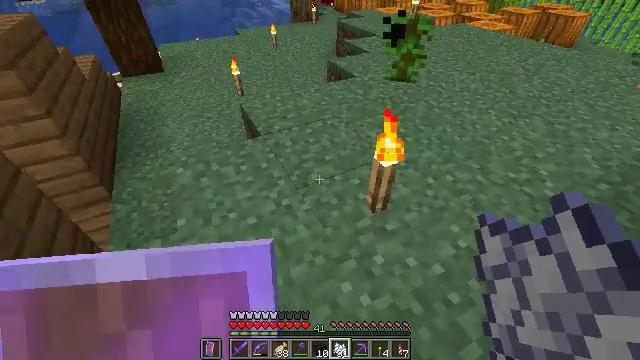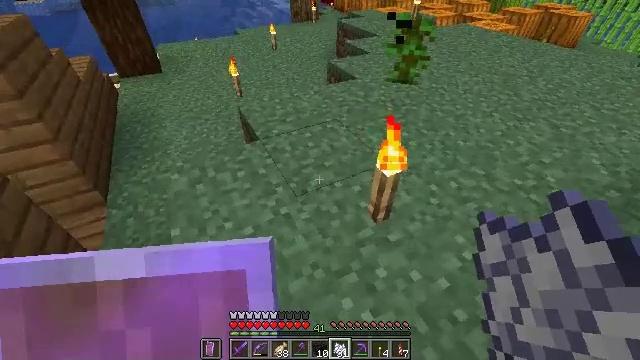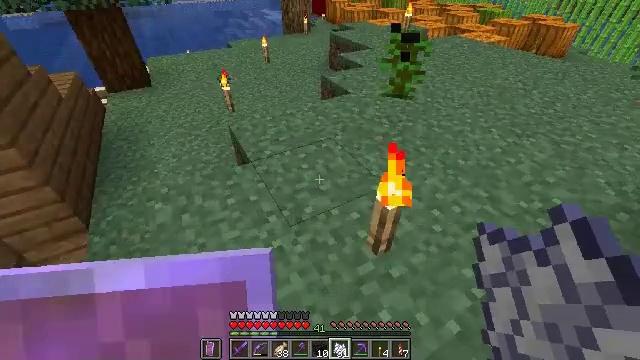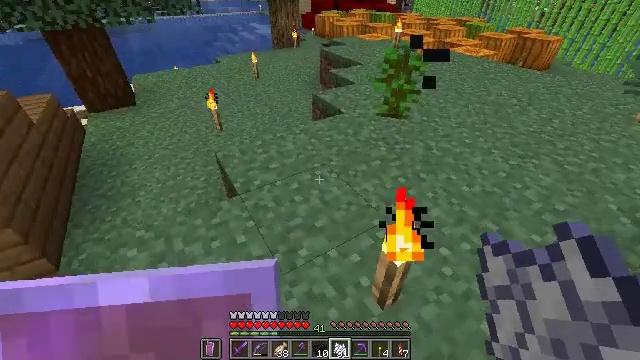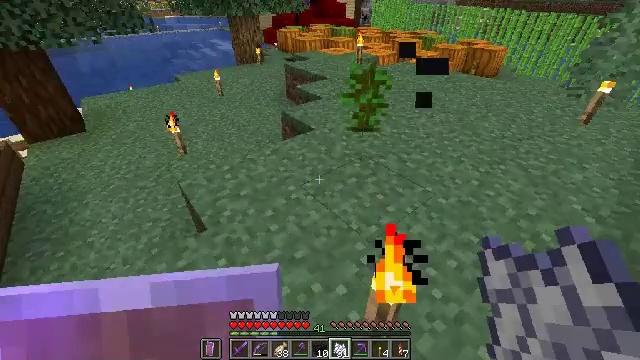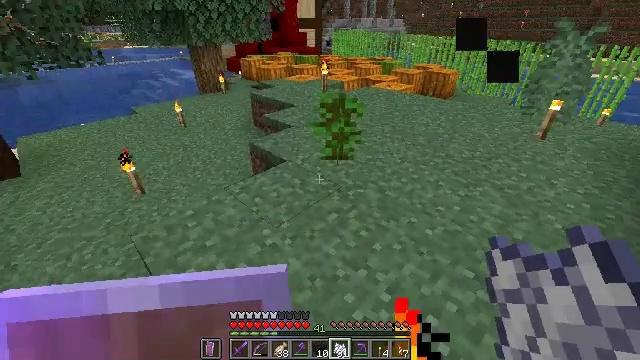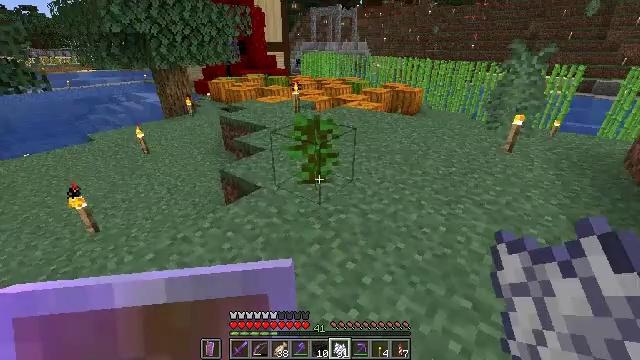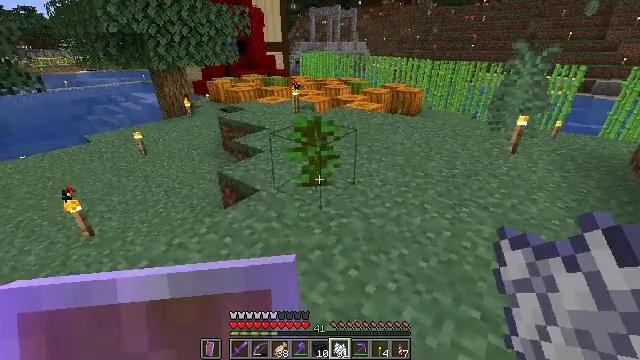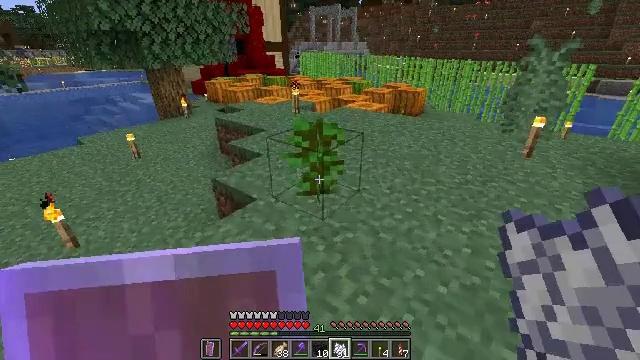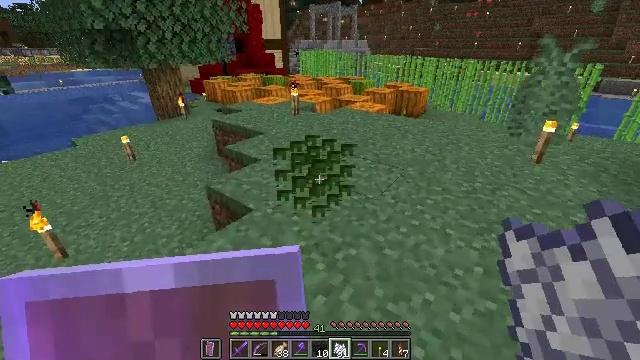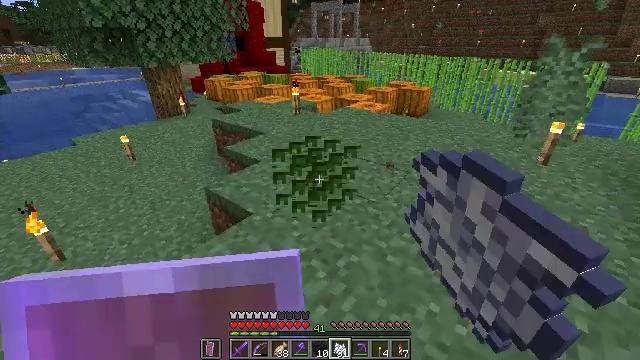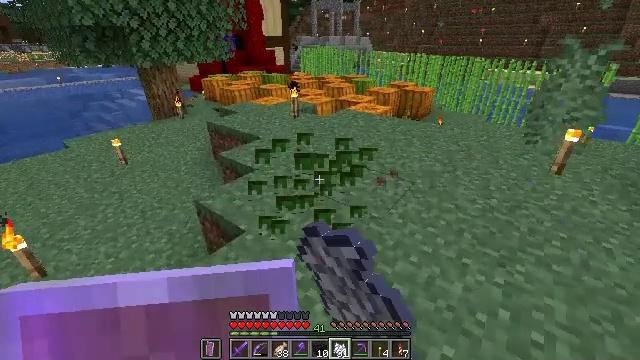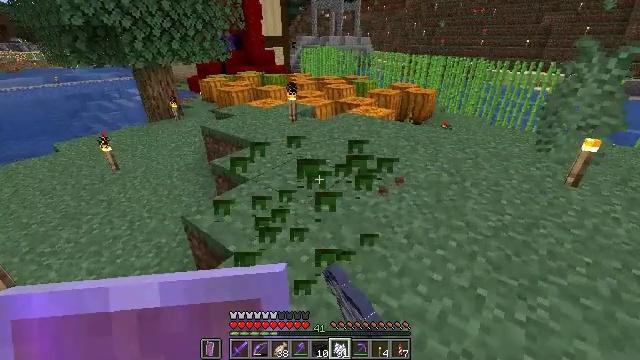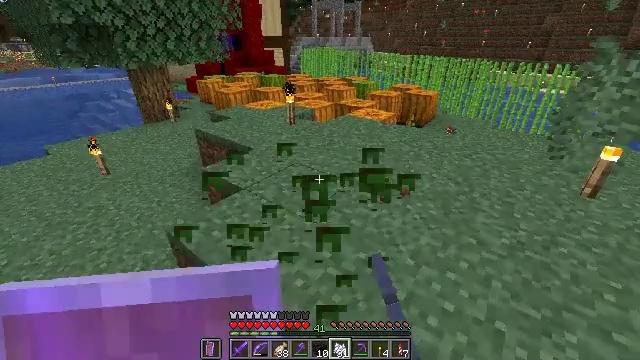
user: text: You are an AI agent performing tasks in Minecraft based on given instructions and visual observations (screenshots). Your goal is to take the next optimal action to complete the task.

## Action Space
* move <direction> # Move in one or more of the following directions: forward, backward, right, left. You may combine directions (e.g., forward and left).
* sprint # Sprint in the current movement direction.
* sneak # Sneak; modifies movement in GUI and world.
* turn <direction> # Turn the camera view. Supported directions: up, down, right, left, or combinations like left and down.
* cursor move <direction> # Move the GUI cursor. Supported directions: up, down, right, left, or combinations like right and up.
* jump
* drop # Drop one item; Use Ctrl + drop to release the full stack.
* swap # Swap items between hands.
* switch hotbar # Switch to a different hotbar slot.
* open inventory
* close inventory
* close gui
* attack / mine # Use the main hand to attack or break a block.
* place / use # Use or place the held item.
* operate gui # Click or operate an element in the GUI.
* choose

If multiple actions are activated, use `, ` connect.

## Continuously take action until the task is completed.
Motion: motion action
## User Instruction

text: Destroy the jungle sapling to pick it up.
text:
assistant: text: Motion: move forward
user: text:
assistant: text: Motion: move forward, turn right and up
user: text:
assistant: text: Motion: move forward, turn right and up
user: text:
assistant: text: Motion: move forward, turn right and up
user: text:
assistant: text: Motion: move forward, turn right and up
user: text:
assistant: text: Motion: move forward, turn right and up
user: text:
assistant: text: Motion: move forward
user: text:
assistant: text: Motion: move forward
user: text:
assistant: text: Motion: move forward, attack / mine
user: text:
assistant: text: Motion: move forward, attack / mine
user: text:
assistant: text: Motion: move forward, attack / mine
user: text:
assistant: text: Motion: move forward
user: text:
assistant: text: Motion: move forward
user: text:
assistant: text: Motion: no_op